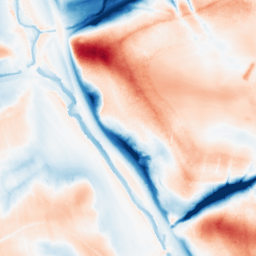
Category: classical
Decomposition family: gaussian_anisotropic
Decomposition parameters: sigma_x: 10
sigma_y: 20
Upsampling method: lanczos
Upsampling parameters: scale: 8
Upsampling scale: 8